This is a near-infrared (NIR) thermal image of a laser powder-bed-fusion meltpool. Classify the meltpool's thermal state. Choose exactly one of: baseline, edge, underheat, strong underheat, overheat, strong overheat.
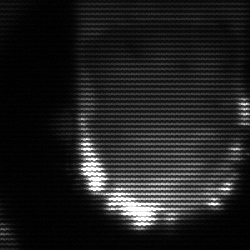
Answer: baseline